Interaction volume radius: 5 \u00c5
Interaction volume height: 10 \u00c5
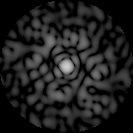
Disorder parameter: 0.8149